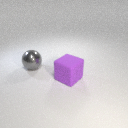
large purple rubber cube to the right of large gray metal sphere